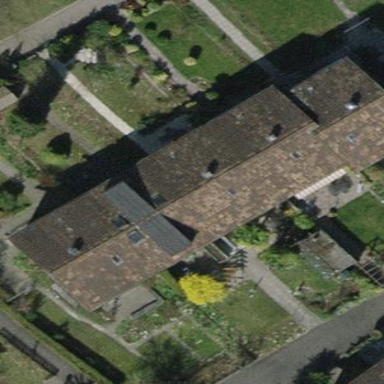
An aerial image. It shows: Semidetached house.